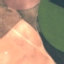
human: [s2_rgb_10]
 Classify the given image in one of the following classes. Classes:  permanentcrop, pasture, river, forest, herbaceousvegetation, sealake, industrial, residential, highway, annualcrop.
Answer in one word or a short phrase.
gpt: AnnualCrop